Question: I am trying to serialize controls to XML and I want to serialize their events' handler.
I am using this bit of code:
'''
Control childCtrl = ....
if (childCtrl.GetType() == typeof(Button)) {
EventInfo baseEventInfo = childCtrl.GetType().GetEvent("Click");
EventHandlerList events =
typeof(Control).GetProperty("Events",
BindingFlags.Instance |
BindingFlags.Public |
BindingFlags.Static |
BindingFlags.NonPublic).GetValue(childCtrl, null)
as EventHandlerList;
object eventField = typeof(Control).GetField("Event" + baseEventInfo.Name,
BindingFlags.NonPublic |
BindingFlags.Static).GetValue(childCtrl);
Delegate aDel = events[eventField];
xmlSerialisedForm.WriteElementString("Click", aDel.Method.ToString());
}
if (childCtrl.GetType() == typeof(CheckBox)) {
EventInfo baseEventInfo = childCtrl.GetType().GetEvent("CheckedChanged");
EventHandlerList events =
typeof(Control).GetProperty("Events",
BindingFlags.Instance |
BindingFlags.Public |
BindingFlags.Static |
BindingFlags.NonPublic).GetValue(childCtrl, null)
as EventHandlerList;
//Error here: GetField returns null
object eventField = typeof(Control).GetField("Event" + baseEventInfo.Name,
BindingFlags.NonPublic |
BindingFlags.Static).GetValue(childCtrl);
Delegate aDel = events[eventField];
xmlSerialisedForm.WriteElementString("CheckedChanged", aDel.Method.ToString());
}
'''
Now I that the checkbox has a handler bound for the event 'CheckedChanged'; when using the debugger I can see that method in the 'EventHandlerList':

Now the same code actually works when dealing with a Button (when I want to get the delegate associated to the 'Click' event). Why is it not working for the CheckBox? What am I missing here?
EDIT: my current workaround (very ugly) that I deduced from calling 'GetFields' on 'typeof(CheckBox)' and looking in the array:
'''
if (childCtrl.GetType() == typeof(CheckBox)) {
EventHandlerList events =
typeof(Control).GetProperty("Events",
BindingFlags.Instance |
BindingFlags.Public |
BindingFlags.Static |
BindingFlags.NonPublic).GetValue(childCtrl, null)
as EventHandlerList;
object eventField =
typeof(CheckBox).GetFields(BindingFlags.NonPublic |
BindingFlags.Static)[0].GetValue(childCtrl);
Delegate aDel = events[eventField];
xmlSerialisedForm.WriteElementString("CheckedChanged", aDel.Method.ToString());
}
'''
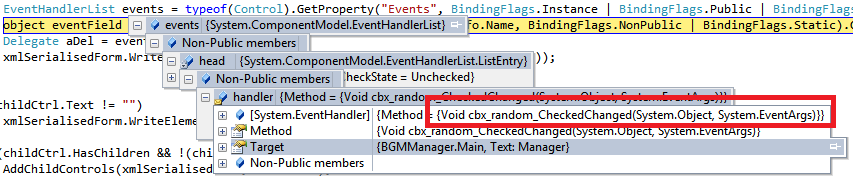
Answer: Rather infuriatingly, the 'CheckedChanged' event seems to have been written in an entirely different fashion to the rest of the Events on the .NET framework. So was 'CheckStateChanged'. Here they are.
'''
typeof(CheckBox).GetField("EVENT_CHECKEDCHANGED",
BindingFlags.NonPublic |
BindingFlags.Static|
BindingFlags.Instance |
BindingFlags.FlattenHierarchy);
typeof(CheckBox).GetField("EVENT_CHECKSTATECHANGED",
BindingFlags.NonPublic |
BindingFlags.Static|
BindingFlags.Instance |
BindingFlags.FlattenHierarchy);
'''
Just to make it more special, you can't treat everything as a 'CheckBox' or those are the only two events you will get.